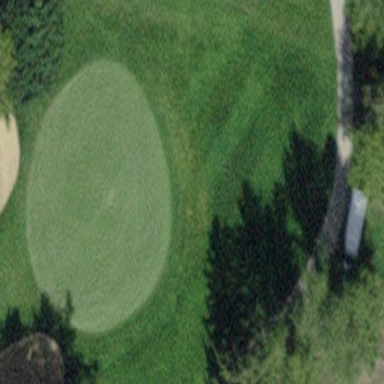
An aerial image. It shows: Grassy pitch designated for golf. It features vibrant green golf course.